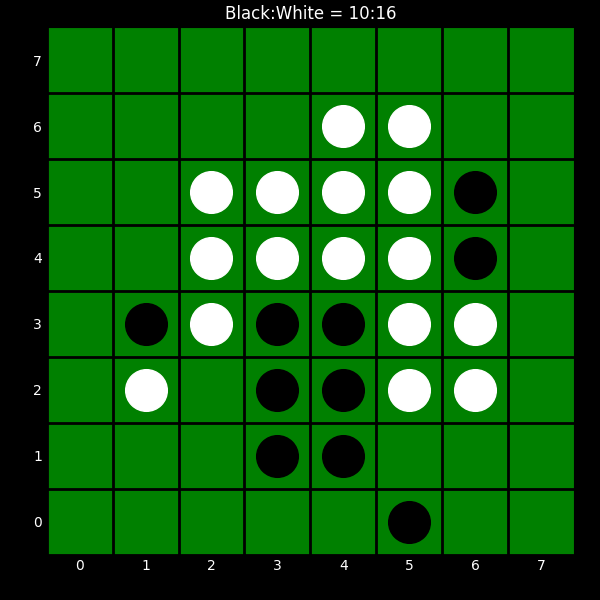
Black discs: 10
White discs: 16